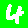
Digit: 4